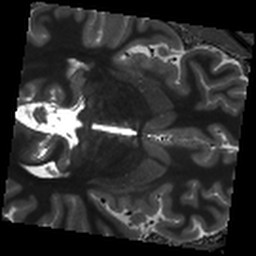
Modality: T1map
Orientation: axial
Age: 31
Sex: female